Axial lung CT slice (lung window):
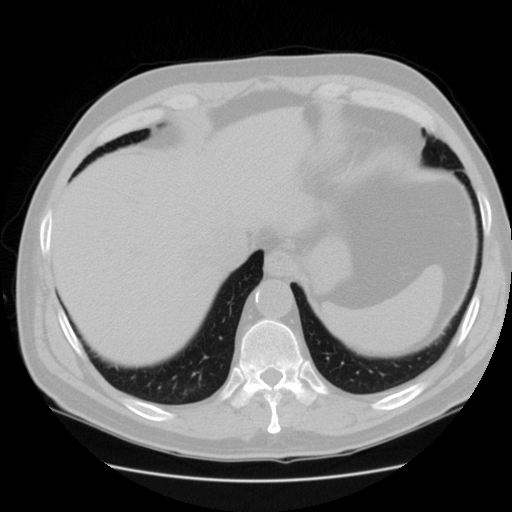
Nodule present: no